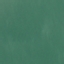
Land use / land cover class: SeaLake